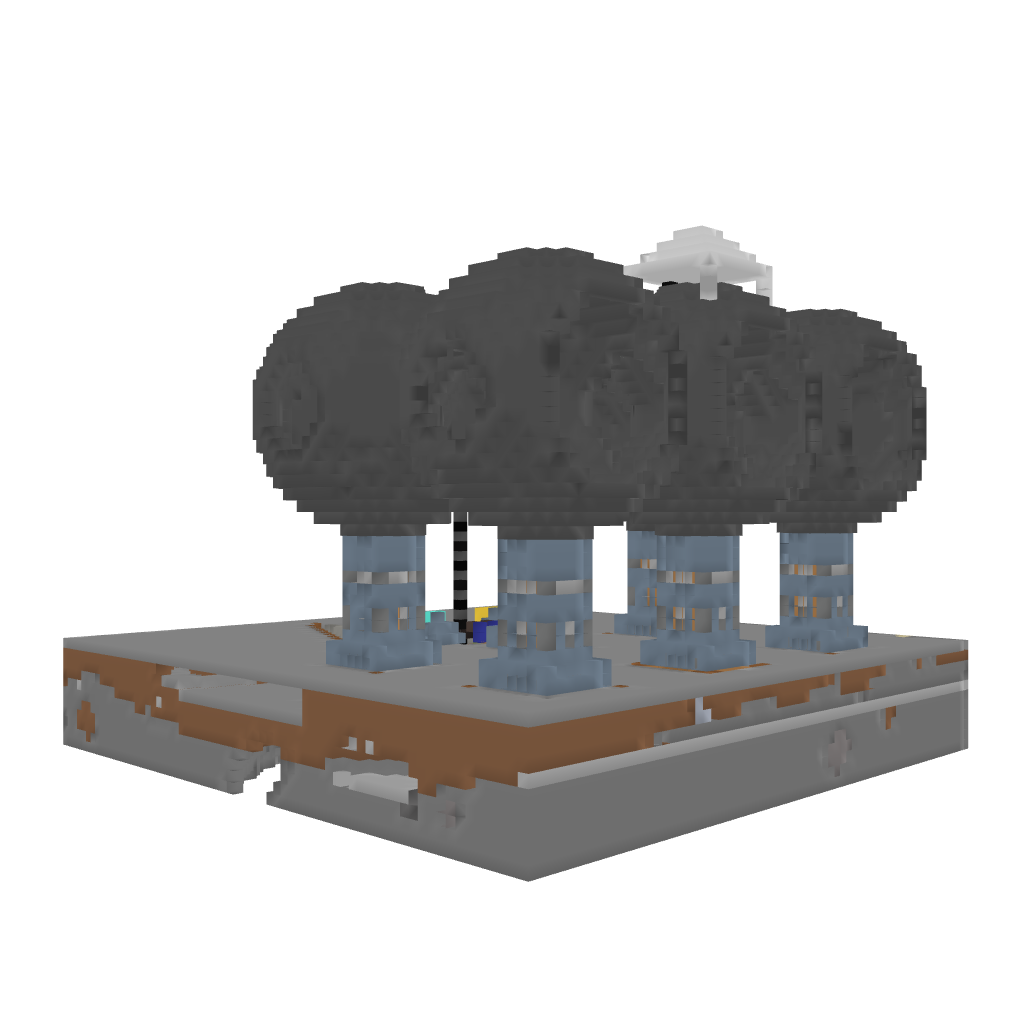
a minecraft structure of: WitherArena